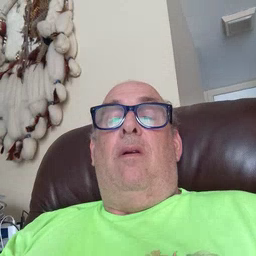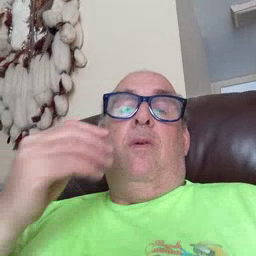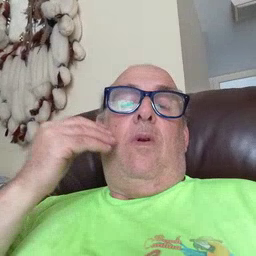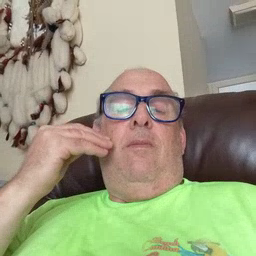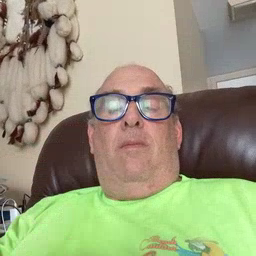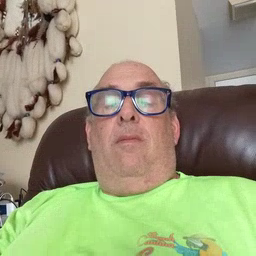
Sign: home